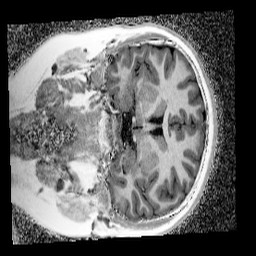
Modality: UNIT1_denoised
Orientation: coronal
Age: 11
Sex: female
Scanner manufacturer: siemens
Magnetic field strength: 3 T
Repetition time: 4 s
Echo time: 0.00299 s